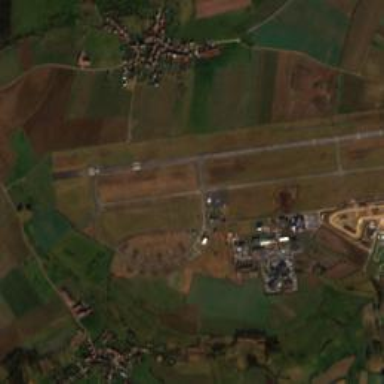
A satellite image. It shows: Airtanker base at the airport.